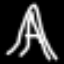
Label: The Eiffel Tower